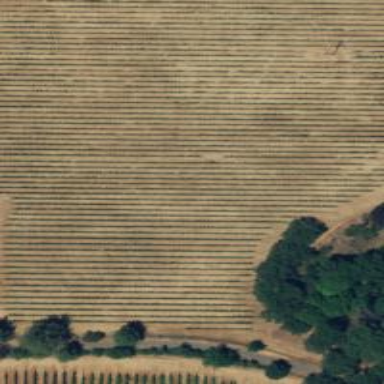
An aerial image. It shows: Vineyard growing wine grapes.